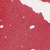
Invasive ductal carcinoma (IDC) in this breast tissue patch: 0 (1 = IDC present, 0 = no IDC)